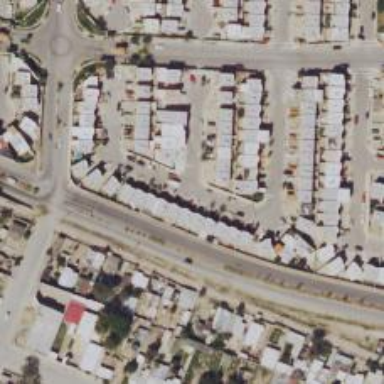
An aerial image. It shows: Residential road.